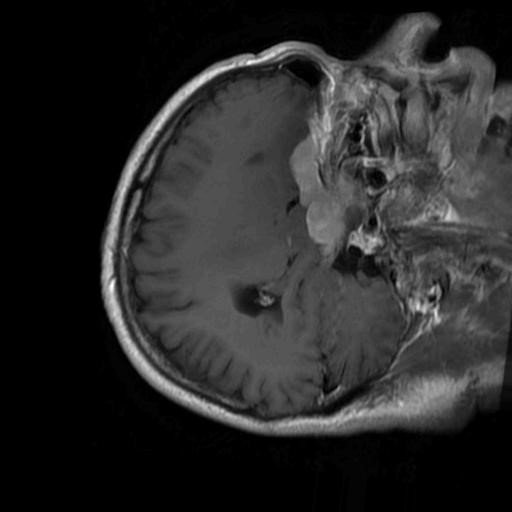
Label: brain_menin